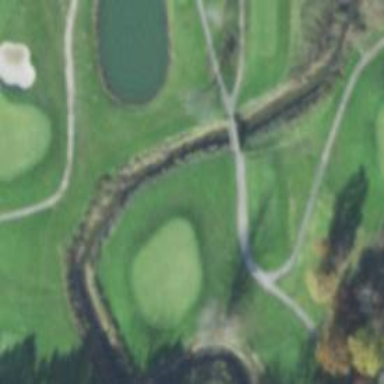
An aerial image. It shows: Service road on bridge designed for golf cartpath.